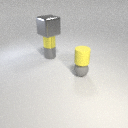
small yellow rubber cylinder to the right of small yellow metal cylinder